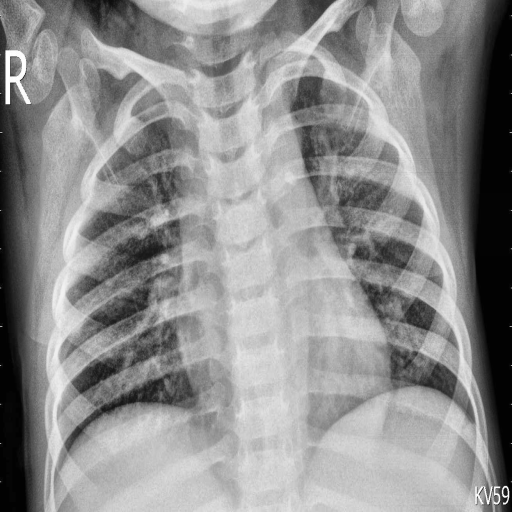
Finding: PNEUMONIA